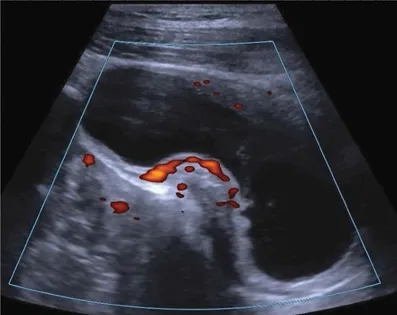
A 23-year-old patient. Color Doppler ultrasound in the sagittal section showing the 'hourglass' appearance due to the localised hypervascular bladder wall thickening.
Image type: radiology (ultrasound)